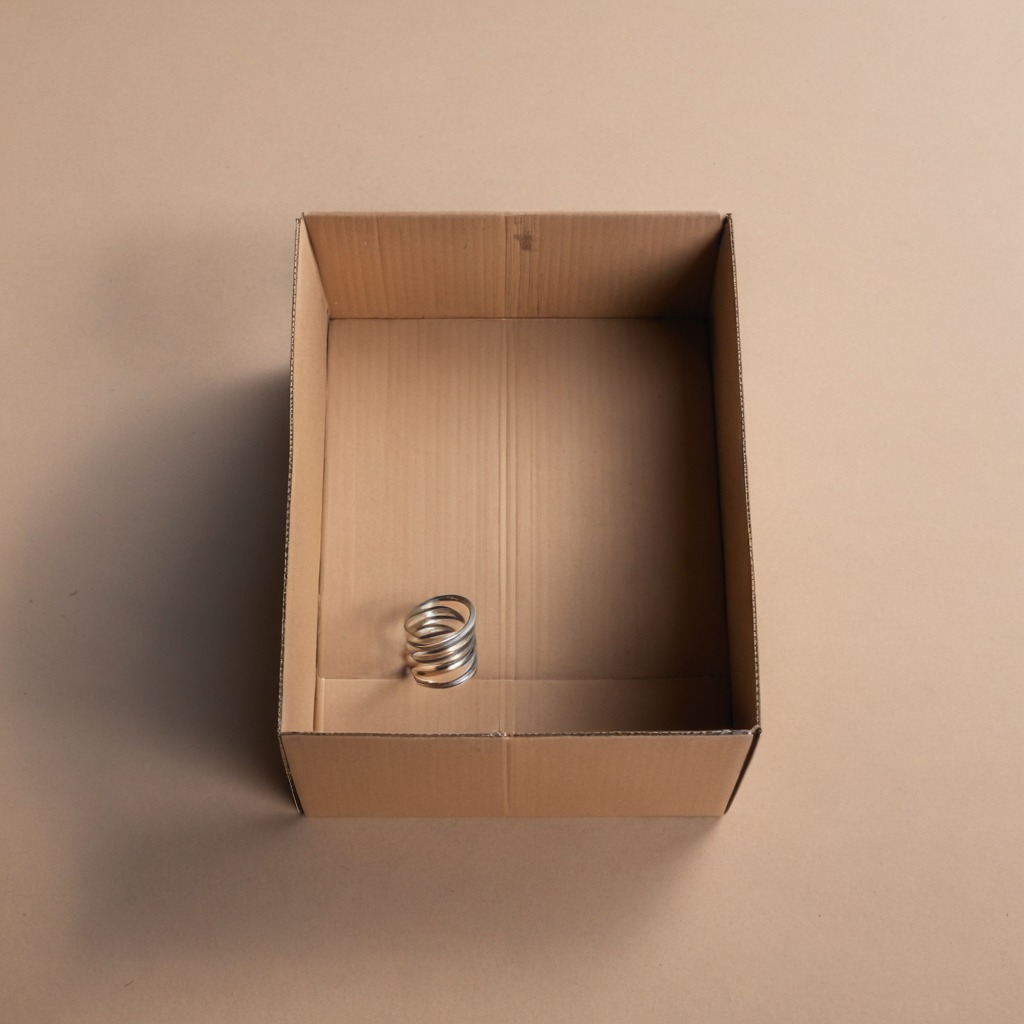
A coiled metal spring lies on the cardboard box surface in an outdoor workshop during daytime bright natural light soft shadows slightly creased but